Question: I get this error when I try to add items to an array, it adds with no problem 1 items, but when there are more it stops and gives an error.
nullReferenceException
Object reference not set to an instance of an object.
'''
public void btnZoek_Click(object sender, EventArgs e)
{
if (search == false)
{
OpenFiles[index] = new AddFileClass();
System.IO.DirectoryInfo di = new System.IO.DirectoryInfo(Application.StartupPath + "\Saves");
System.IO.FileInfo[] rgFiles = di.GetFiles("*.txt");//add only .txt files
foreach (System.IO.FileInfo fi in rgFiles)
{
OpenFiles[index].setNewItem(index, fi.Name, Convert.ToString(di));//send the info to the array (Number, filename, filelocation)
index++;
}
search = true; //make sure it doens'nt add something double
}
if (search == true)
{
Form3_Zoeken_ frmSearch = new Form3_Zoeken_();
frmSearch.Show();
}
}
'''
here is a pic to show that the fi(FileInfo) and di(DirectoryInfo) are not empty:

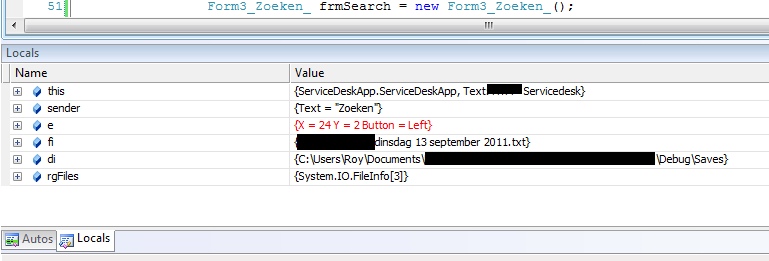
Answer: It looks to me that you never initialize the OpenFiles array items - that is, you only initialize the first item.
Try this:
'''
public void btnZoek_Click(object sender, EventArgs e)
{
if (search == false)
{
System.IO.DirectoryInfo di = new System.IO.DirectoryInfo(Application.StartupPath + "\Saves");
System.IO.FileInfo[] rgFiles = di.GetFiles("*.txt");//add only .txt files
foreach (System.IO.FileInfo fi in rgFiles)
{
OpenFiles[index] = new AddFileClass();
OpenFiles[index].setNewItem(index, fi.Name, Convert.ToString(di));//send the info to the array (Number, filename, filelocation)
index++;
}
search = true; //make sure it doens'nt add something double
}
if (search == true)
{
Form3_Zoeken_ frmSearch = new Form3_Zoeken_();
frmSearch.Show();
}
}
'''